Question: I wrote a JApplet that lives in a signed jar (I purchased a certificate). I'm working through trying to get it to work on a web server. When I invoke it using a standard "applet" tag, I get the nag dialog that recognizes that the jar is signed. It then displays another dialog asking to block the applet content. It mentions that I have a mixture of my signed jar, and other unsigned jars (namely javax.mail.jar, mysql-connector-java-5.1.25-bin.jar, and some others). It results in the following console dump:
'''
security: Trust for: http://MyUrl/javax.mail.jar has ended: Wed Dec 31 19:00:00 EST 1969
basic: exception: java.lang.reflect.InvocationTargetException.
java.lang.RuntimeException: java.lang.reflect.InvocationTargetException
at com.sun.deploy.uitoolkit.impl.awt.AWTAppletAdapter.runOnEDTAndWait(Unknown Source)
at com.sun.deploy.uitoolkit.impl.awt.AWTAppletAdapter.instantiateApplet(Unknown Source)
at sun.plugin2.applet.Plugin2Manager.initAppletAdapter(Unknown Source)
at sun.plugin2.applet.Plugin2Manager$AppletExecutionRunnable.run(Unknown Source)
at java.lang.Thread.run(Unknown Source)
Caused by: java.lang.reflect.InvocationTargetException
at com.sun.deploy.uitoolkit.impl.awt.OldPluginAWTUtil.invokeAndWait(Unknown Source)
... 5 more
Caused by: com.sun.deploy.security.BlockedException: User has denied the priviledges to the code
at sun.plugin2.applet.Plugin2ClassLoader.getPermissions(Unknown Source)
at sun.plugin2.applet.Applet2ClassLoader.getPermissions(Unknown Source)
at java.security.SecureClassLoader.getProtectionDomain(Unknown Source)
at java.security.SecureClassLoader.defineClass(Unknown Source)
at java.net.URLClassLoader.defineClass(Unknown Source)
at sun.reflect.NativeMethodAccessorImpl.invoke0(Native Method)
at sun.reflect.NativeMethodAccessorImpl.invoke(Unknown Source)
at sun.reflect.DelegatingMethodAccessorImpl.invoke(Unknown Source)
at java.lang.reflect.Method.invoke(Unknown Source)
at sun.plugin2.applet.Plugin2ClassLoader.defineClassHelper(Unknown Source)
at sun.plugin2.applet.Plugin2ClassLoader.access$100(Unknown Source)
at sun.plugin2.applet.Plugin2ClassLoader$2.run(Unknown Source)
at java.security.AccessController.doPrivileged(Native Method)
at sun.plugin2.applet.Plugin2ClassLoader.findClassHelper(Unknown Source)
at sun.plugin2.applet.Applet2ClassLoader.findClass(Unknown Source)
at sun.plugin2.applet.Plugin2ClassLoader.loadClass0(Unknown Source)
at sun.plugin2.applet.Plugin2ClassLoader.loadClass(Unknown Source)
at sun.plugin2.applet.Plugin2ClassLoader.loadClass(Unknown Source)
at java.lang.ClassLoader.loadClass(Unknown Source)
at java.lang.Class.getDeclaredConstructors0(Native Method)
at java.lang.Class.privateGetDeclaredConstructors(Unknown Source)
at java.lang.Class.getConstructor0(Unknown Source)
at java.lang.Class.newInstance(Unknown Source)
at com.sun.deploy.uitoolkit.impl.awt.AWTAppletAdapter$1.run(Unknown Source)
at java.awt.event.InvocationEvent.dispatch(Unknown Source)
at java.awt.EventQueue.dispatchEventImpl(Unknown Source)
at java.awt.EventQueue.access$200(Unknown Source)
at java.awt.EventQueue$3.run(Unknown Source)
at java.awt.EventQueue$3.run(Unknown Source)
at java.security.AccessController.doPrivileged(Native Method)
at java.security.ProtectionDomain$1.doIntersectionPrivilege(Unknown Source)
at java.security.ProtectionDomain$1.doIntersectionPrivilege(Unknown Source)
at java.awt.EventQueue$4.run(Unknown Source)
at java.awt.EventQueue$4.run(Unknown Source)
at java.security.AccessController.doPrivileged(Native Method)
at java.security.ProtectionDomain$1.doIntersectionPrivilege(Unknown Source)
at java.awt.EventQueue.dispatchEvent(Unknown Source)
at java.awt.EventDispatchThread.pumpOneEventForFilters(Unknown Source)
at java.awt.EventDispatchThread.pumpEventsForFilter(Unknown Source)
at java.awt.EventDispatchThread.pumpEventsForHierarchy(Unknown Source)
at java.awt.EventDispatchThread.pumpEvents(Unknown Source)
at java.awt.EventDispatchThread.pumpEvents(Unknown Source)
at java.awt.EventDispatchThread.run(Unknown Source)
basic: Removed progress listener: sun.plugin.util.ProgressMonitorAdapter@2ddb6b
security: Reset deny session certificate store
basic: Dialog type is not candidate for embedding
'''
The console output also warns about a "" and a "" even though I specified them in the html code.
I've also tried running it via a jnlp file. When I try that, it does not seem to recognize the jar is signed as evidenced by the following:

It results in the same console dump.
I'm treading on new ground. Can someone shed some light on this? I know it's probably something basic, but, I could use another set of eyes on this.
Thanks in advance for any help, advice, etc.
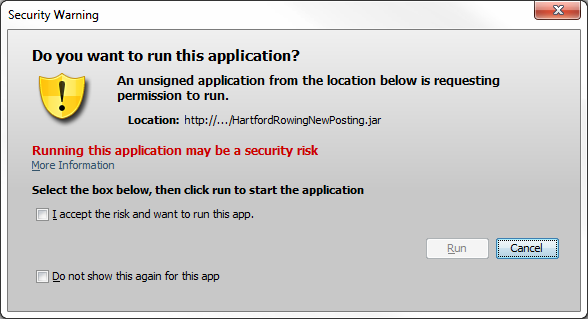
Answer: I was able to resolve this problem by signing the jars one at a time. I ran the app and watched the console messages. Each time, the console output would complain about a different jar having expired security. One by one, I signed the jars in question, and, the problem resolved itself. I'm not sure this is the appropriate way of handling this, but, it fixed the problem.